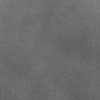
Atmospheric dust classification: dusty